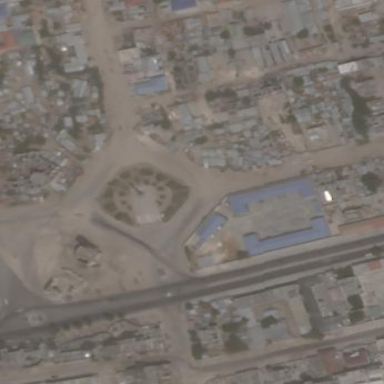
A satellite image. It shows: Secondary road around roundabout.